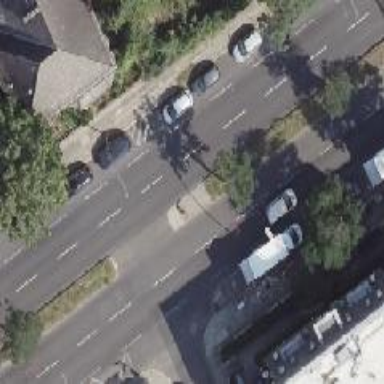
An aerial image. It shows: Unmarked crossing on the road.